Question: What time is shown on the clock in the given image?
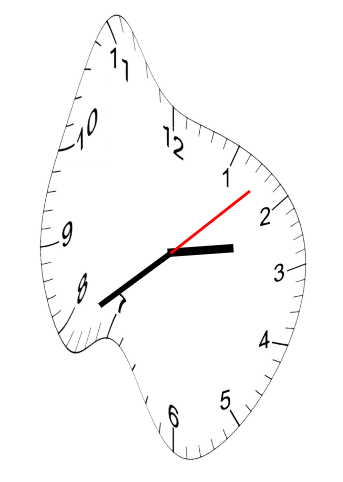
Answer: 02:39:08